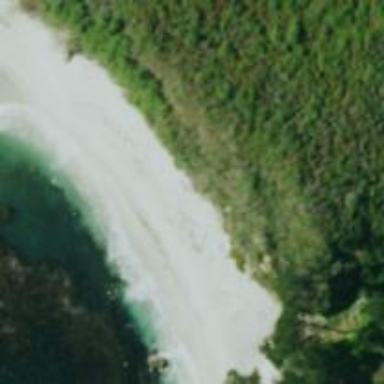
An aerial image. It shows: Scenic beach with natural beauty.